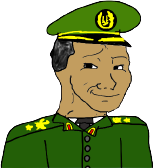
Label: 5_Smugjak